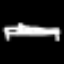
Label: bed